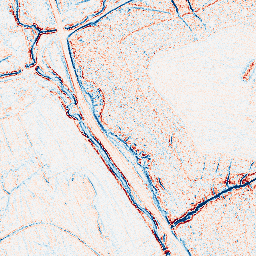
Category: edge_preserving
Decomposition family: bilateral
Decomposition parameters: d: 5
sigma_color: 150
sigma_space: 150
Upsampling method: sinc_hamming
Upsampling parameters: scale: 2
kernel_size: 16
Upsampling scale: 2